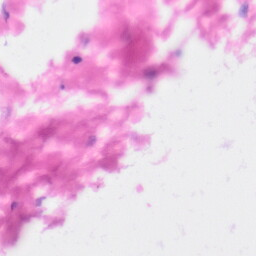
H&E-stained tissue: Kidney